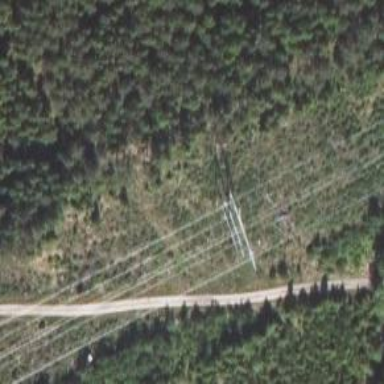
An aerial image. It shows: Power tower.